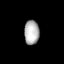
Tissue: lung
Cell type: Endothelial cells
Senescence score: 0.5468
Nuclear area (px): 353
Mean DAPI intensity: 179.229